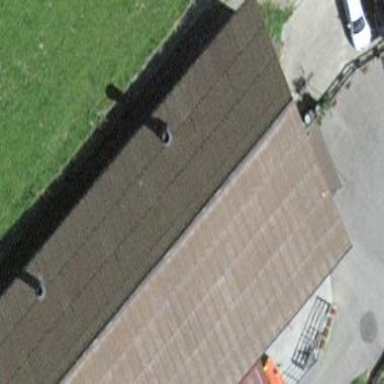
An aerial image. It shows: Barn.